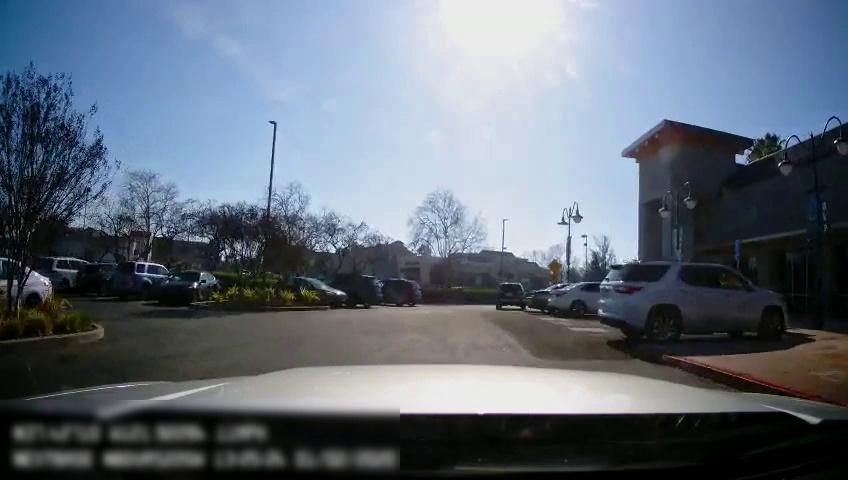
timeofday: Day
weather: Sunny
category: Drivable Space
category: Vehicles | SUV
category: Vehicles | SUV
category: Vehicles | SUV
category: Vehicles | Car
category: Vehicles | Car
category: Vehicles | Car
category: Vehicles | SUV
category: Vehicles | Van
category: Vehicles | SUV
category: Vehicles | SUV
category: Vehicles | Car
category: Vehicles | Car
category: Traffic | Signs